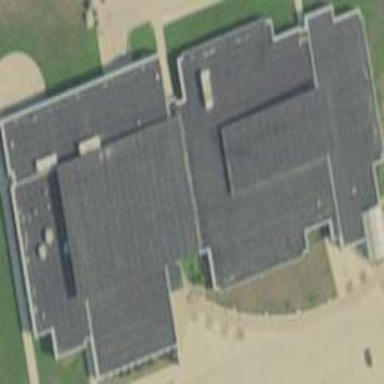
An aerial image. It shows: School building.